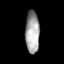
Tissue: skin
Cell type: Epithelial cells
Senescence score: 0.2721
Nuclear area (px): 577
Mean DAPI intensity: 164.107